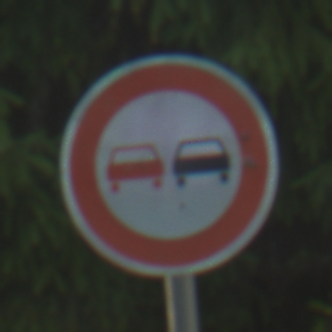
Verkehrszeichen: Ueberholverbot
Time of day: SunriseSunset
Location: Outdoor (Suburban)
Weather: PartlyCloudy
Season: NotSpecified
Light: Natural